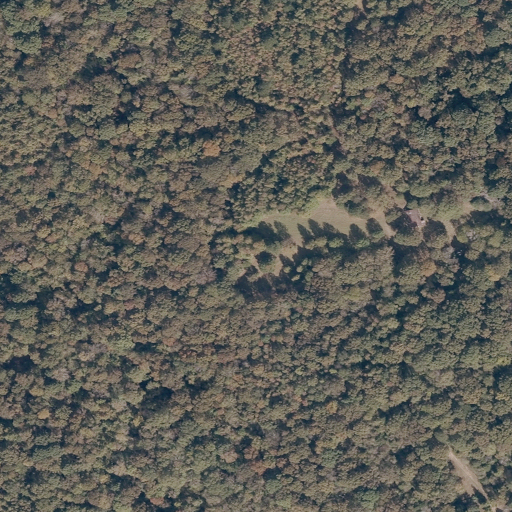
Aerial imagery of cliff(s) in Mississippi named Jonathans Bluff containing deciduous forest, pasture, and open development